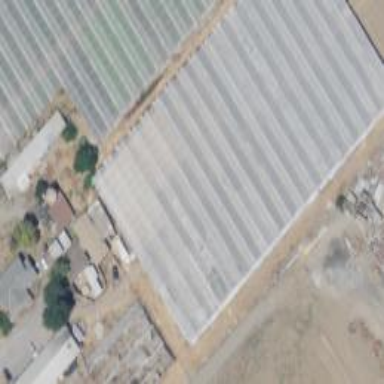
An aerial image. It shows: Greenhouse.